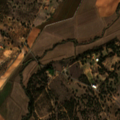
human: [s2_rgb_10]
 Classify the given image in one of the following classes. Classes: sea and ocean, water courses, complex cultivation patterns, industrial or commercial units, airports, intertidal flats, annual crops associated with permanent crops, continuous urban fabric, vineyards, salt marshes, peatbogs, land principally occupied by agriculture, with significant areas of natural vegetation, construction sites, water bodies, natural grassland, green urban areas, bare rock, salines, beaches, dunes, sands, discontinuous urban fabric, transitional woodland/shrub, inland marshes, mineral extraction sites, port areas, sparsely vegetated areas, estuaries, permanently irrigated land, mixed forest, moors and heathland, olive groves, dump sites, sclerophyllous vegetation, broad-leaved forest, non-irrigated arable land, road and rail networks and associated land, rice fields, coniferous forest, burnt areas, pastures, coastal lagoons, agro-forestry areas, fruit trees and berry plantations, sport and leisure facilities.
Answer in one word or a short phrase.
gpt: rice fields, agro-forestry areas, broad-leaved forest, transitional woodland/shrub